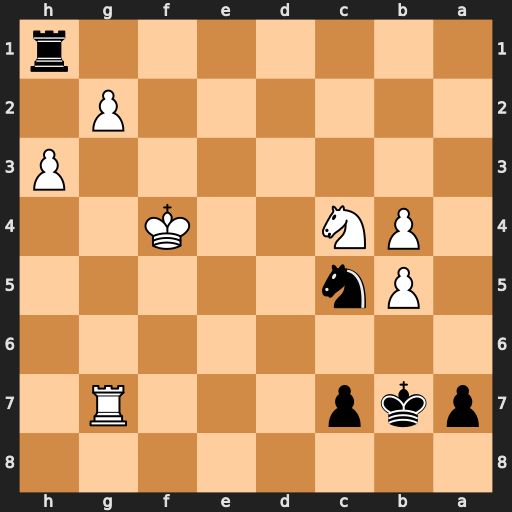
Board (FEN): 8/pkp3R1/8/1Pn5/1PN2K2/7P/6P1/7r
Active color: b
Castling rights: -
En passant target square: -
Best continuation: Ne6+ Kg4 Nxg7